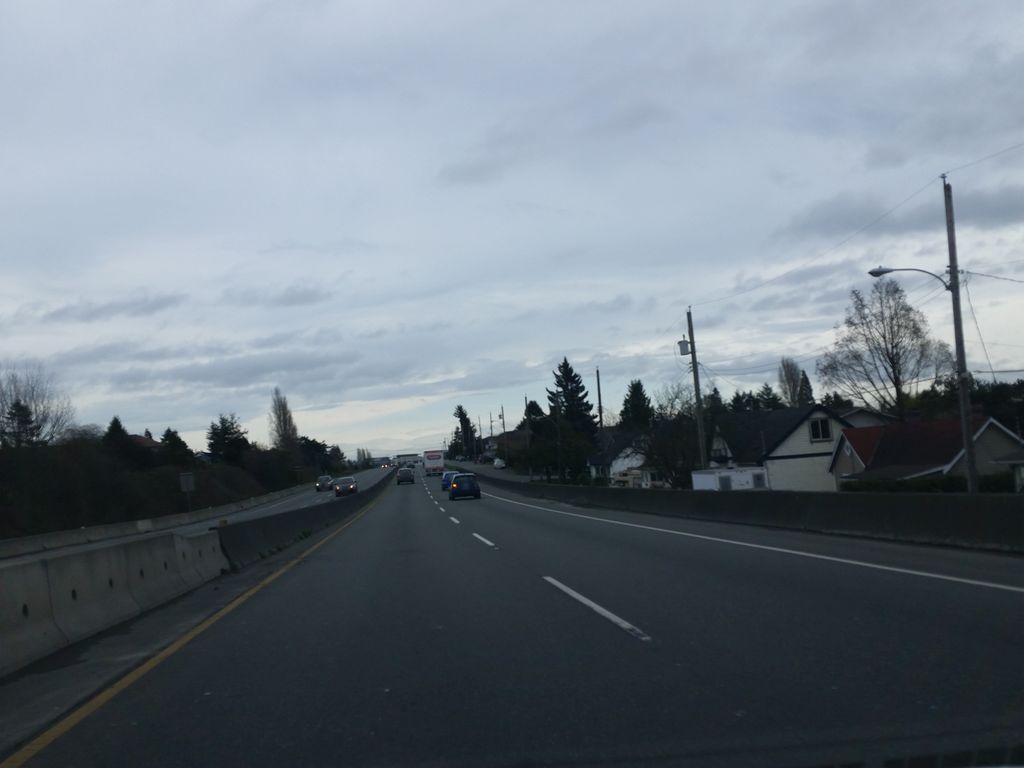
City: victoria